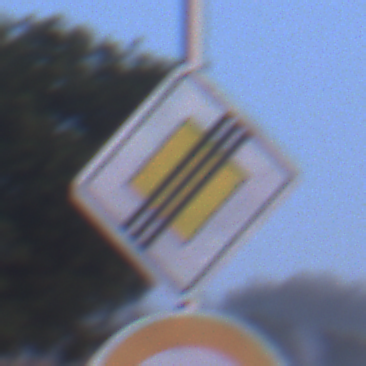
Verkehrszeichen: EndeVorfahrtsstrasse
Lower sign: Ueberholverbot
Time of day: SunriseSunset
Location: Outdoor (Nature)
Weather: Clear
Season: NotSpecified
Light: Natural